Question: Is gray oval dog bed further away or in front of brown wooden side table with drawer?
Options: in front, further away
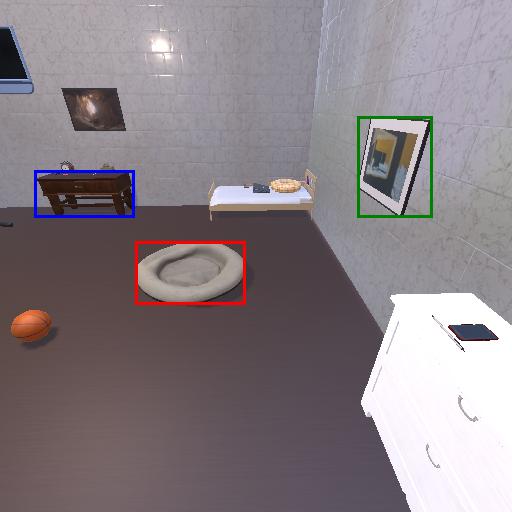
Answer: in front